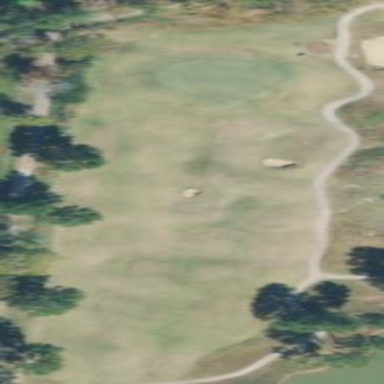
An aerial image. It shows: Grassy area designated as golf fairway.